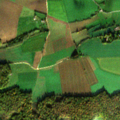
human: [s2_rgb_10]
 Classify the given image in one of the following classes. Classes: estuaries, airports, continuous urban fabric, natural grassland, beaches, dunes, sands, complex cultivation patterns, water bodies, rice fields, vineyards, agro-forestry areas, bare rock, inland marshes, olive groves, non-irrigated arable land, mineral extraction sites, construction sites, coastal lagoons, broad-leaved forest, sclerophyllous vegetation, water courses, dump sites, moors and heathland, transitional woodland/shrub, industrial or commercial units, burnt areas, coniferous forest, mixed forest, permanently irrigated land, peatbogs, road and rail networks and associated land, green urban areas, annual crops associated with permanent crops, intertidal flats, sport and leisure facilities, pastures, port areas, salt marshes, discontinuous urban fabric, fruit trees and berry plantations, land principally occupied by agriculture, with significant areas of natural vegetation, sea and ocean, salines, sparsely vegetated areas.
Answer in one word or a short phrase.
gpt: discontinuous urban fabric, non-irrigated arable land, pastures, land principally occupied by agriculture, with significant areas of natural vegetation, broad-leaved forest